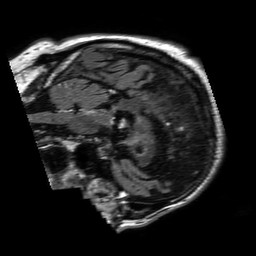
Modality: FLAIR
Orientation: sagittal
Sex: male
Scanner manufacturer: philips
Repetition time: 11 s
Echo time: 0.125 s